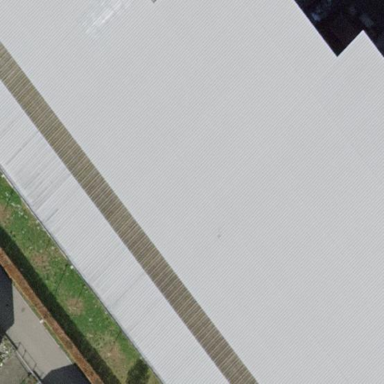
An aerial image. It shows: Industrial building.